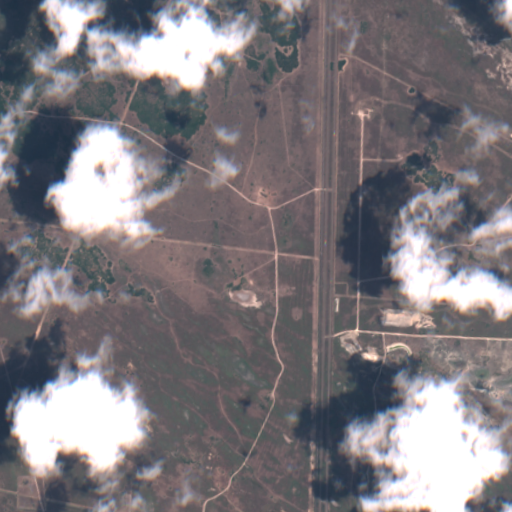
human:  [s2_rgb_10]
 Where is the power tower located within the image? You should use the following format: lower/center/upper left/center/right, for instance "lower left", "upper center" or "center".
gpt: The power tower is located in the right of the image.
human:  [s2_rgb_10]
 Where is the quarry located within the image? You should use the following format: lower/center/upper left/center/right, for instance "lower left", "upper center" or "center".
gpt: There is no quarry in the image.